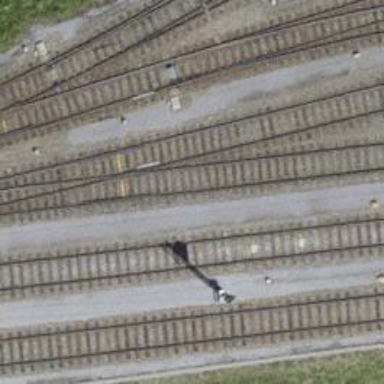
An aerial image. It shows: Railway signal.